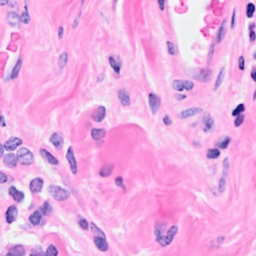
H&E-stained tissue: Breast